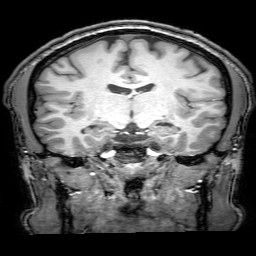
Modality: T1w
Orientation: sagittal